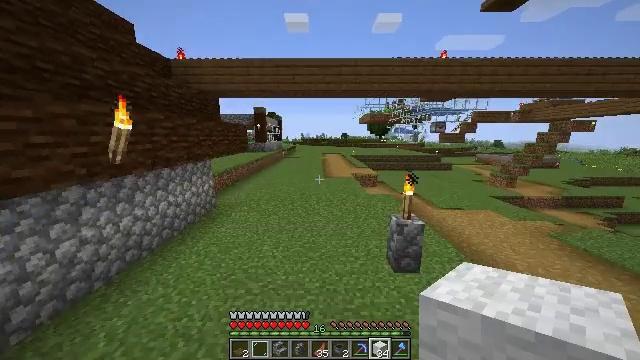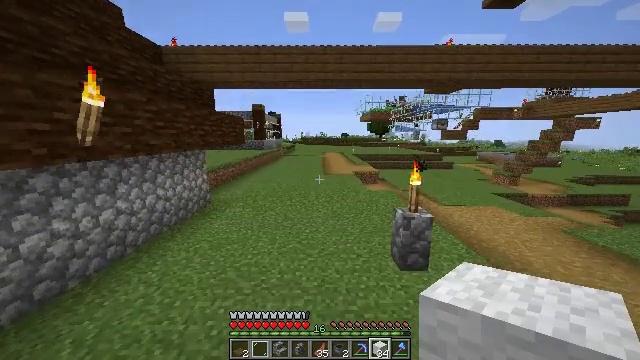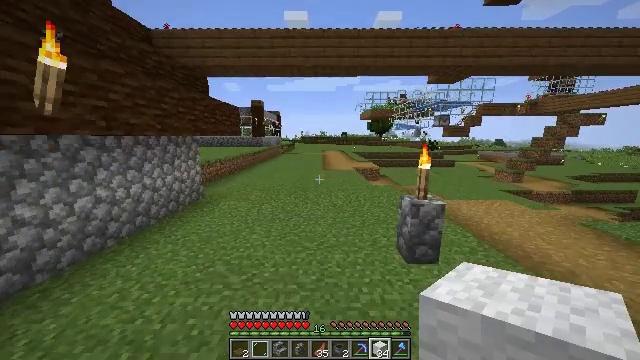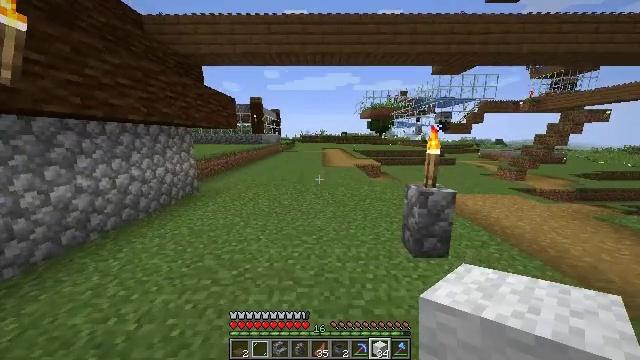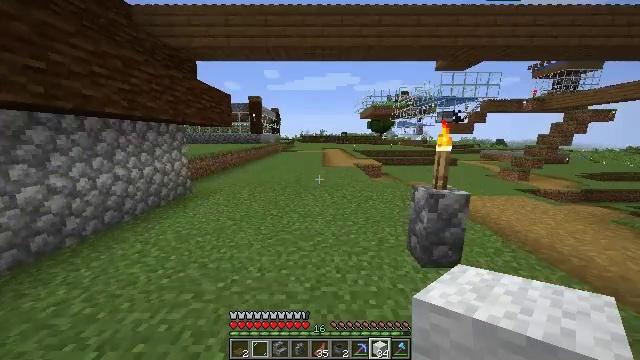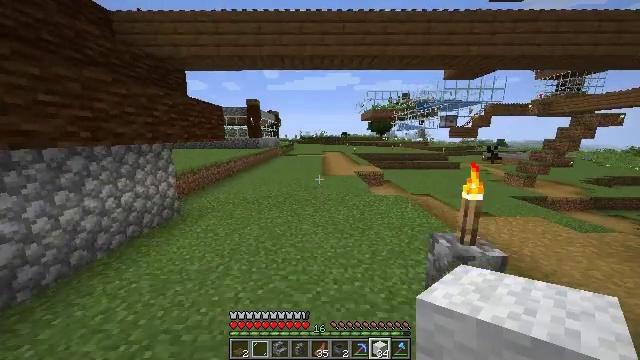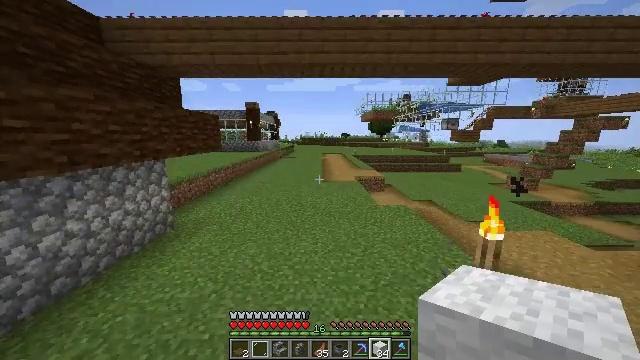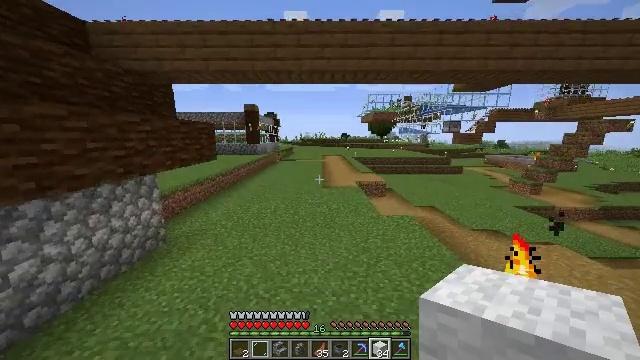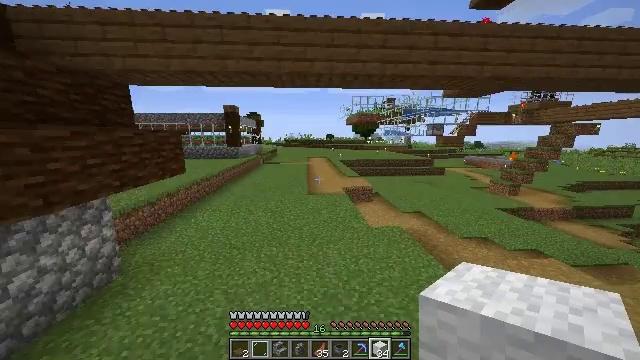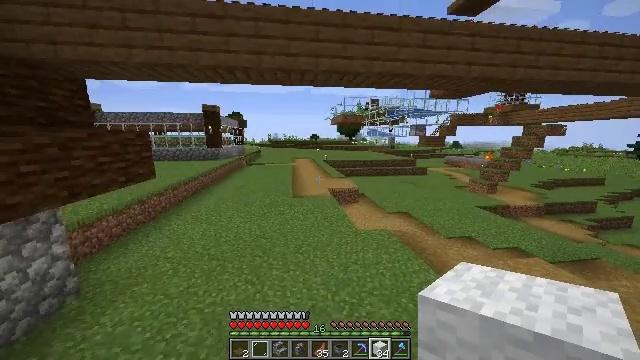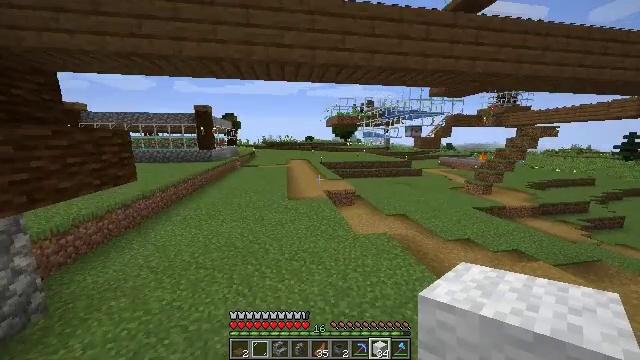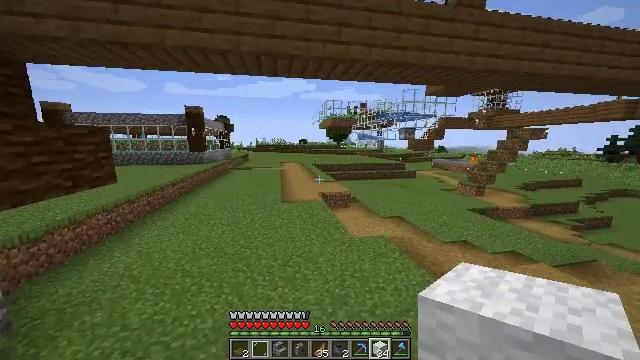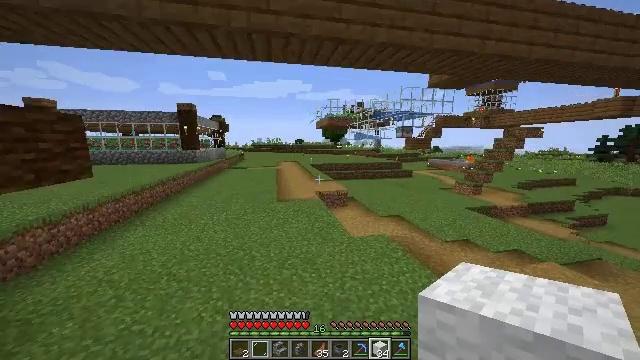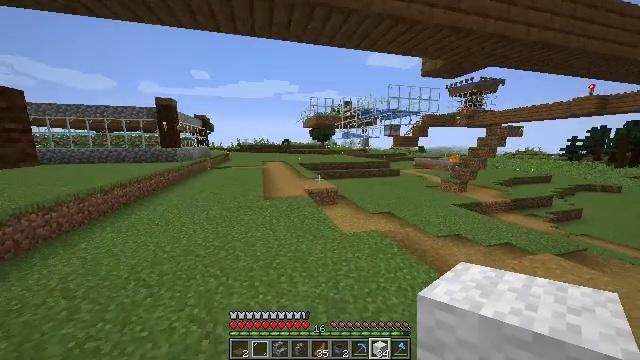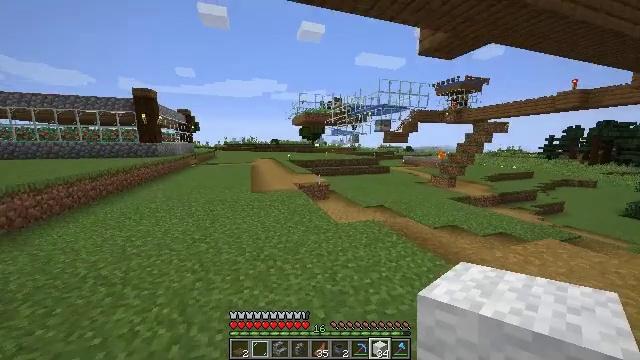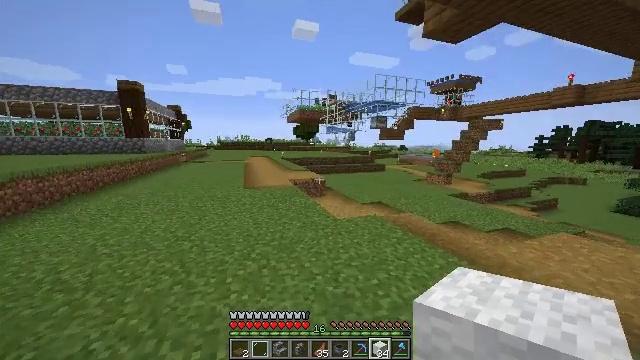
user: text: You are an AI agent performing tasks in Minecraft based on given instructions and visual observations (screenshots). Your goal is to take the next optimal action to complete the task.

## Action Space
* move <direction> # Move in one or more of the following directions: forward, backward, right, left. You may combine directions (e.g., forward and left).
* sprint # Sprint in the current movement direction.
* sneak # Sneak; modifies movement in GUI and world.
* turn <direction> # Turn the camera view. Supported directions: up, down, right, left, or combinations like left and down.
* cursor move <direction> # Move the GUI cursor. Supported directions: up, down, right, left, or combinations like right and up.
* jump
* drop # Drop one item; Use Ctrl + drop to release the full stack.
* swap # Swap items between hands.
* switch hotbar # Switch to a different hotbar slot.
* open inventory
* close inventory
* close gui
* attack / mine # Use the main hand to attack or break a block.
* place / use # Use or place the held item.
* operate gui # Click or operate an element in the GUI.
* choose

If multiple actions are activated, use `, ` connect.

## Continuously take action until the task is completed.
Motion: motion action
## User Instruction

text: Craft a minecart using five iron ingots.
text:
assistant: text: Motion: move forward, jump
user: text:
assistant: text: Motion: move forward, sprint, jump
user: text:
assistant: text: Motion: move forward, sprint, jump
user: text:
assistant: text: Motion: move forward, sprint, jump
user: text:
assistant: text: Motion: move forward, sprint, jump
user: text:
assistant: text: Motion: move forward, jump
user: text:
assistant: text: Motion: move forward, jump
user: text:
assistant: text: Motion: move forward, turn right, jump
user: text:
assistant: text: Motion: move forward, turn right, jump
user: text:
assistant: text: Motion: move forward, turn right, jump
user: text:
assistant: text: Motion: move forward, turn right, jump
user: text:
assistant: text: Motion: move forward, turn right, jump
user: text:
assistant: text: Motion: move forward, turn right, jump
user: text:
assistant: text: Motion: move forward, sprint, turn right, jump
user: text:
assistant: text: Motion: move forward, sprint, turn right, jump
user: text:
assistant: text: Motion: move forward, sprint, jump
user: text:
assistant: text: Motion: move forward, sprint, jump
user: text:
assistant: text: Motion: move forward, turn right, jump
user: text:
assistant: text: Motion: move forward, jump
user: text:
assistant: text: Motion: move forward, jump
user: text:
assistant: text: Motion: move forward, jump
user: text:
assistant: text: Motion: move forward, jump
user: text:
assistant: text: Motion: move forward, jump
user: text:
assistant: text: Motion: move forward, jump
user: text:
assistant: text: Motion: move forward, jump
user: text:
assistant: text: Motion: move forward, jump
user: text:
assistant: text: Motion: move forward, sprint, jump
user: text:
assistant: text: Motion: move forward, sprint, jump
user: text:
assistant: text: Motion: move forward, sprint, jump
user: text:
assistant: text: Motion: move forward, sprint, jump